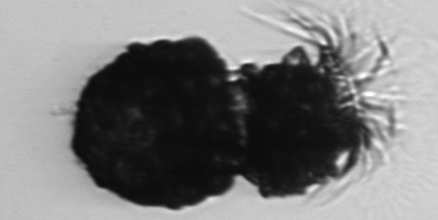
Label: Stenosemella_morphotype1